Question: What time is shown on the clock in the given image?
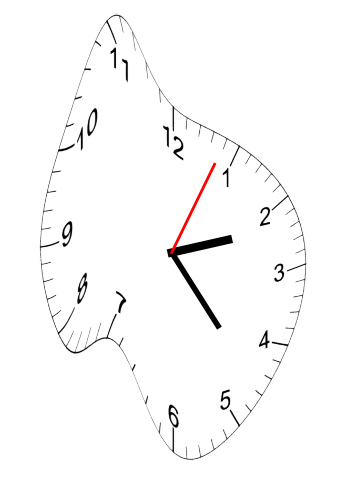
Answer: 02:23:04